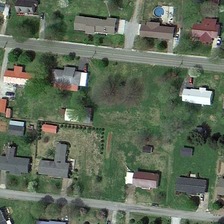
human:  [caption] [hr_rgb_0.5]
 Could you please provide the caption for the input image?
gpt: many green trees and some buildings are in a medium residential area .

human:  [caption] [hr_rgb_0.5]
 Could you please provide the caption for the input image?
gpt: many green trees and some buildings are in a medium residential area .

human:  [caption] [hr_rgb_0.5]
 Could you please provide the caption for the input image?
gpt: many green trees and some buildings are in a medium residential area .

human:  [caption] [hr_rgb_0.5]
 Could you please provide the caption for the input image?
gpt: many green trees and some buildings are in a medium residential area .

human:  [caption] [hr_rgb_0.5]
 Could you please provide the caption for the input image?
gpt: many green trees and some buildings are in a medium residential area .